Question: I am using UITableView.I set the tableview background image like this.
'''
self.tableView.backgroundColor=[UIColor colorWithPatternImage:[UIImage imageNamed:@"bg.png"]];
'''

I am using table style as grouped. But in display I am getting black shadow on left and right side of grouped cell.
How to remove this black shadow?
Thanks in Advance.
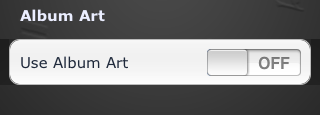
Answer: Try this..
'''
self.tableView.backgroundColor=[UIColor clearColor];
UIImage *backgroundImage = [UIImage imageNamed:@"sample2.png"];
UIImageView *backgroundImageView = [[UIImageView alloc]initWithImage:backgroundImage];
self.tableView.backgroundView=backgroundImageView;
[backgroundImageView release];
'''